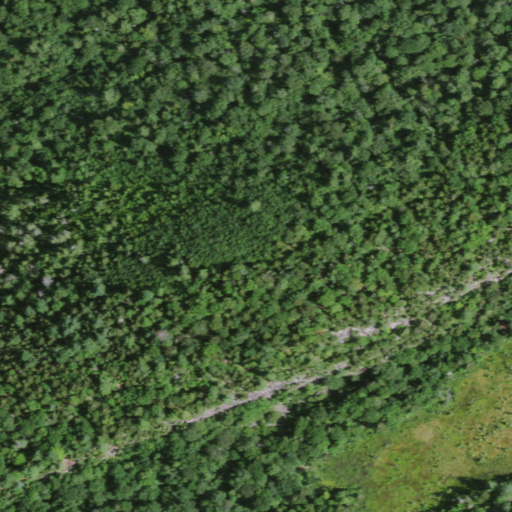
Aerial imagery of mountain in New York named Fox Mountain containing evergreen forest, deciduous forest, mixed forest, and woody wetlands